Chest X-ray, PA view. Patient: 51 years old, sex F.
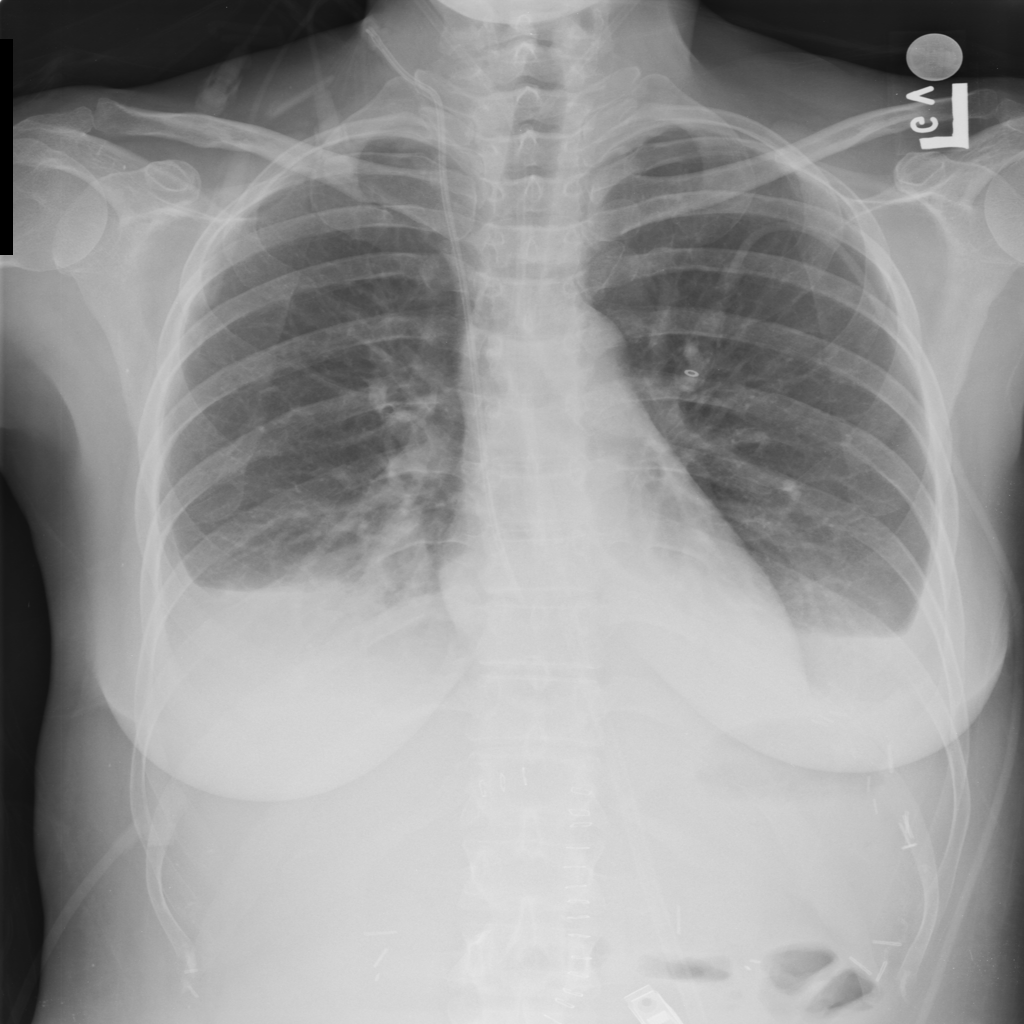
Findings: No Finding